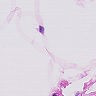
Metastatic tissue present: no